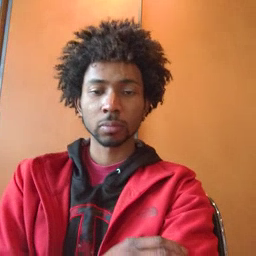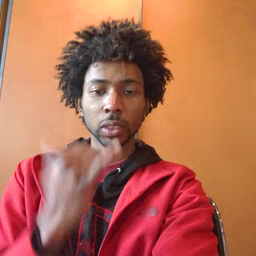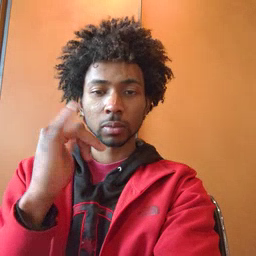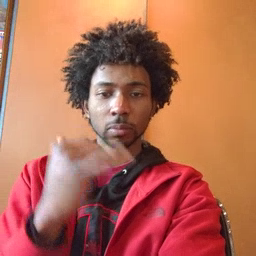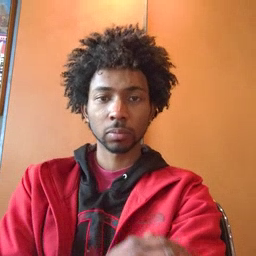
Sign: yellow